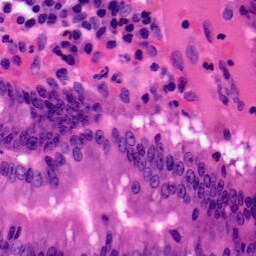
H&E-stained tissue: Pancreatic